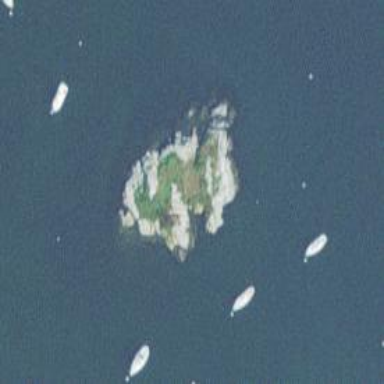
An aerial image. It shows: Islet located along the natural coastline.